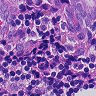
Metastatic tissue present: yes